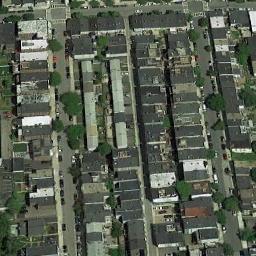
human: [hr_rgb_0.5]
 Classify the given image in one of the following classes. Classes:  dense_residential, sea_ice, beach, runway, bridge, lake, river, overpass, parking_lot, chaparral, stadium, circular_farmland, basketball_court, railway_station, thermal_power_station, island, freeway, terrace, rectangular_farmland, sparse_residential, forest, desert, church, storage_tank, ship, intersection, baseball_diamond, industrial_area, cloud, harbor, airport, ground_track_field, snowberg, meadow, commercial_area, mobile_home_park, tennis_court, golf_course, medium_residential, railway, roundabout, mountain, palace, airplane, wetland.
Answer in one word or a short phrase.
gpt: dense_residential